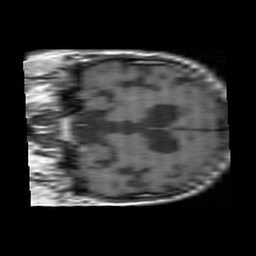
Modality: T1w
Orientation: coronal
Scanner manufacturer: siemens
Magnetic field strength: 1.5 T
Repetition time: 0.58 s
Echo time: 0.012 s